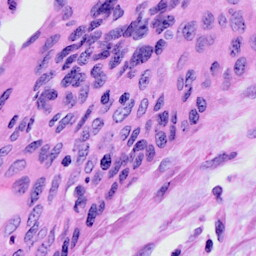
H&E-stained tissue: Cervix